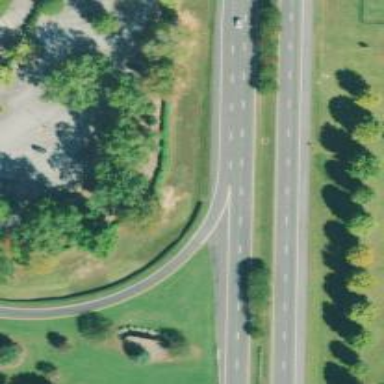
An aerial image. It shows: Asphalt road designated as trunk highway.